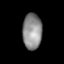
Tissue: lung
Cell type: Fibroblasts
Senescence score: 0.5829
Nuclear area (px): 678
Mean DAPI intensity: 140.882